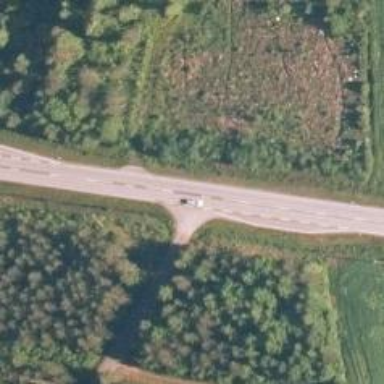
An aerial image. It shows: Asphalt road designated as trunk highway.